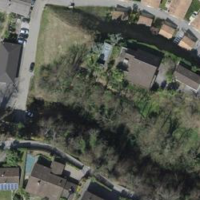
EUNIS habitat code: 55
Species observed at this site:
Porcellio scaber